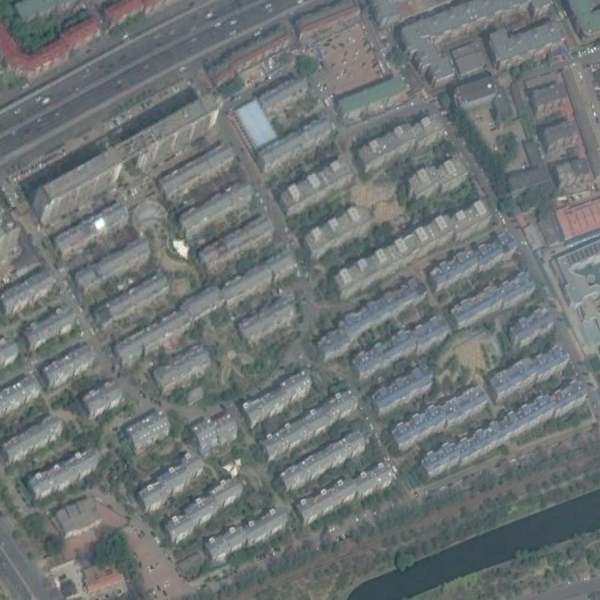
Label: DenseResidential